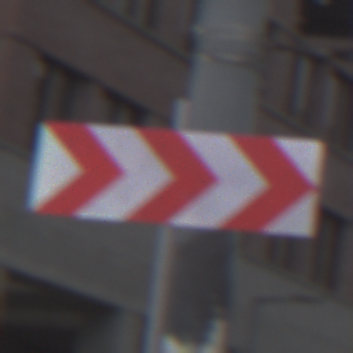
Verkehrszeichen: RichtungstafelnInKurvenGrossLinks
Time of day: MorningAfternoon
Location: Outdoor (Urban)
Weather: Overcast
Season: NotSpecified
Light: Natural